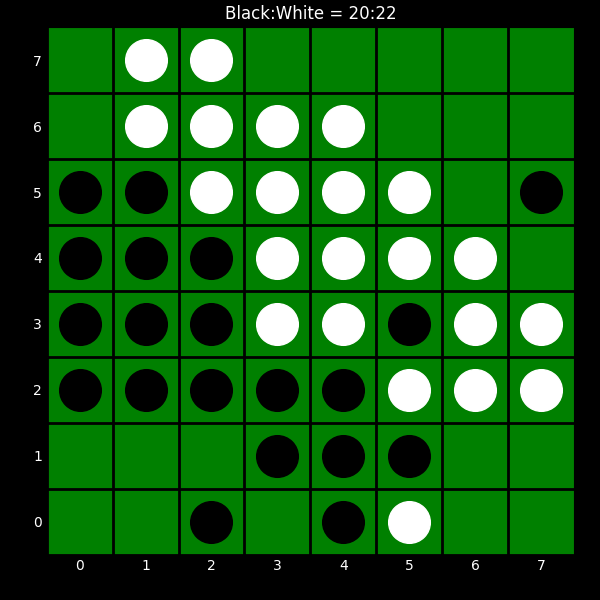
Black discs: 20
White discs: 22